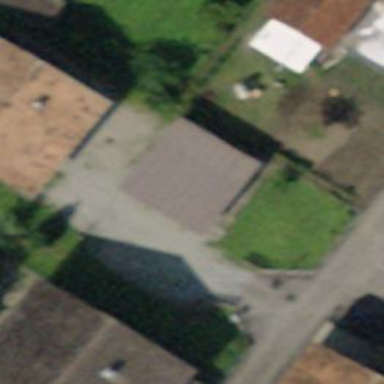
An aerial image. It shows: Garage.